Field crop: tomato
Growth stage: 2
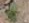
Species: solanum